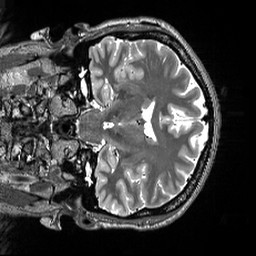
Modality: T2w
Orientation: coronal
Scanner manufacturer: siemens
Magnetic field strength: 3 T
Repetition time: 3.2 s
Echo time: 0.564 s